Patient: sex M, age 65
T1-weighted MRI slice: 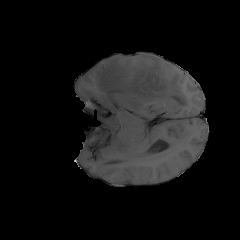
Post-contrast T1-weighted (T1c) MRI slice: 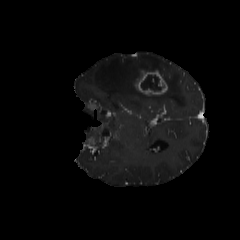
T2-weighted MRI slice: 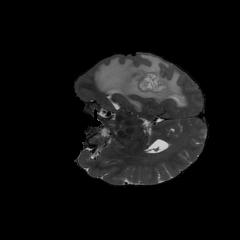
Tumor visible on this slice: yes
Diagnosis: Glioblastoma, IDH-wildtype
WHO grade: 4